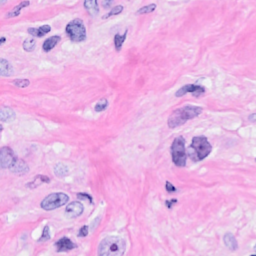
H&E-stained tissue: Breast